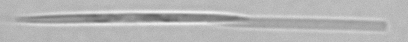
Label: Pseudo-nitzschia